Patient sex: M
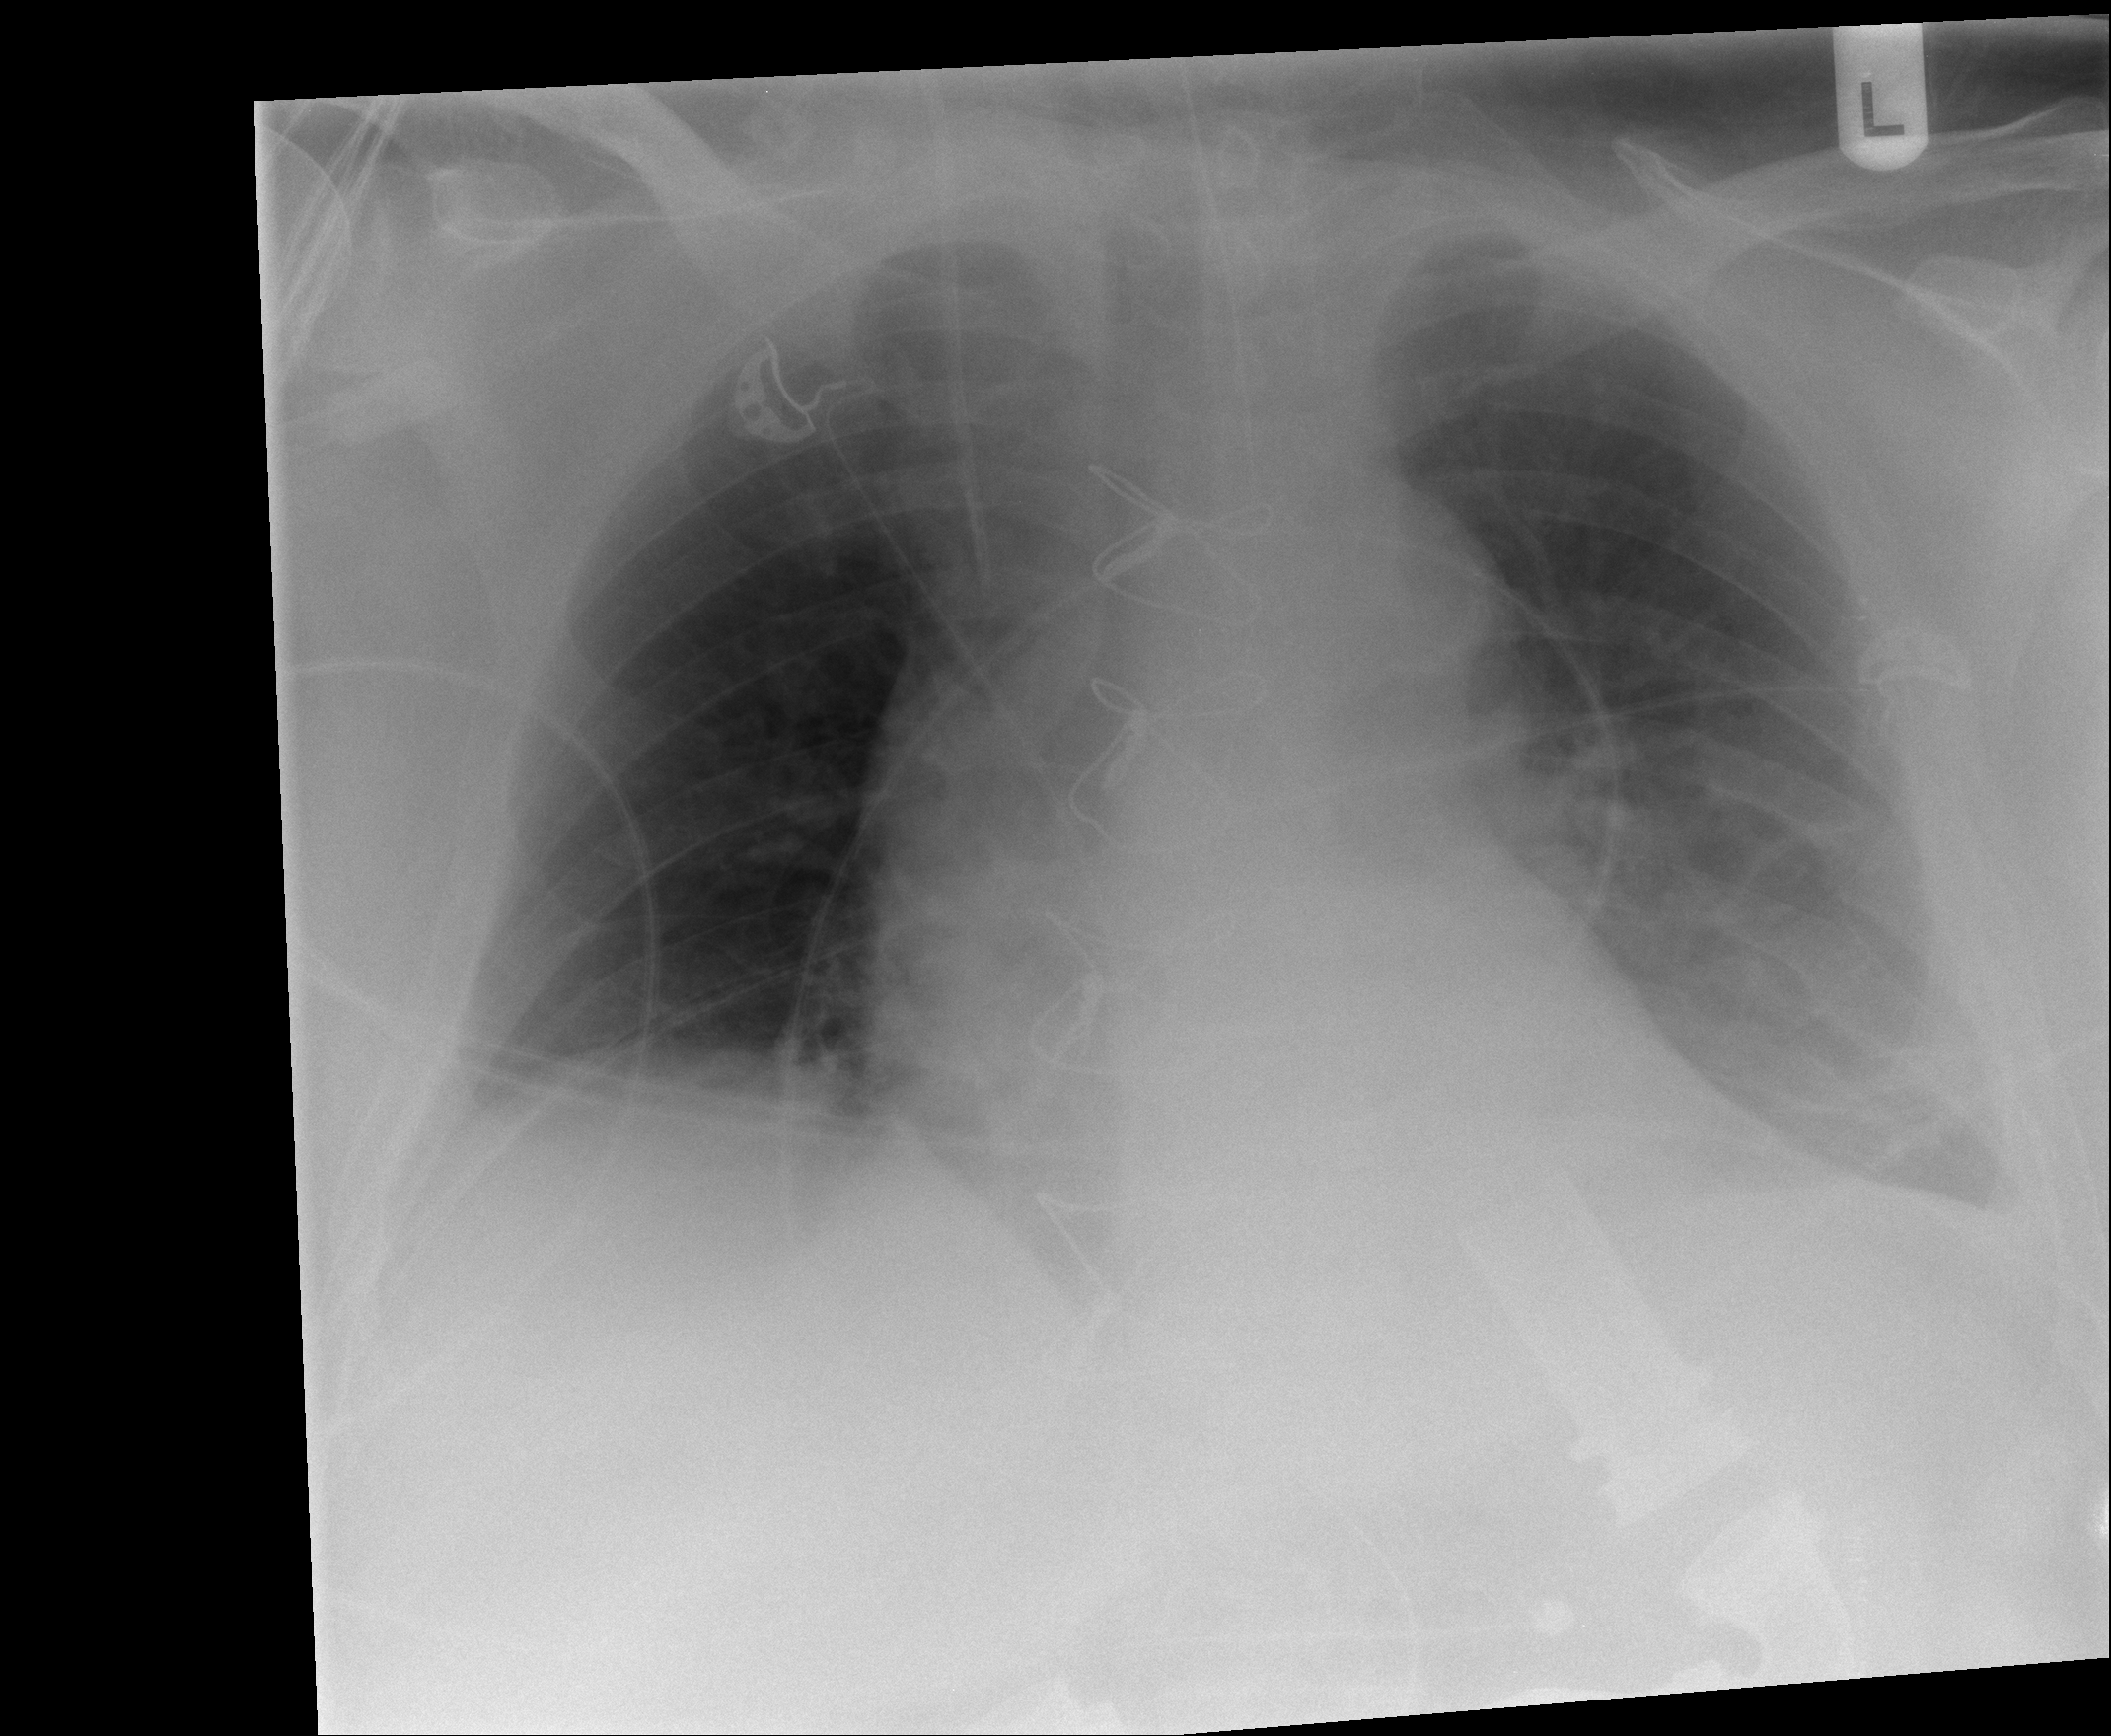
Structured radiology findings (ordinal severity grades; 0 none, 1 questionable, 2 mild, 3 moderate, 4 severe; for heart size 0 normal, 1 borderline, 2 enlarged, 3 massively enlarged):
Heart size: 0
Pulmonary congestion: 1
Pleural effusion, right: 0
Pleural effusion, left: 2
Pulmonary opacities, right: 1
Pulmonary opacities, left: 1
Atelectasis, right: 2
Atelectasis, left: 2